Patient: sex F, age 59
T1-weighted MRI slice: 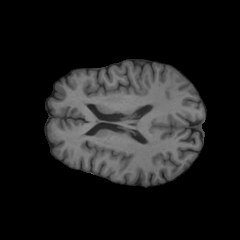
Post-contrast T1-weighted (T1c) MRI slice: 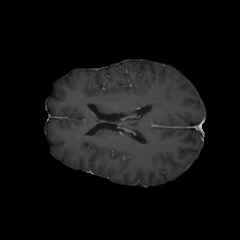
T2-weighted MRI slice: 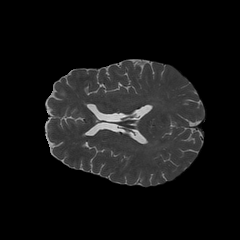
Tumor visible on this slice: no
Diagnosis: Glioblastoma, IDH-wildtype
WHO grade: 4